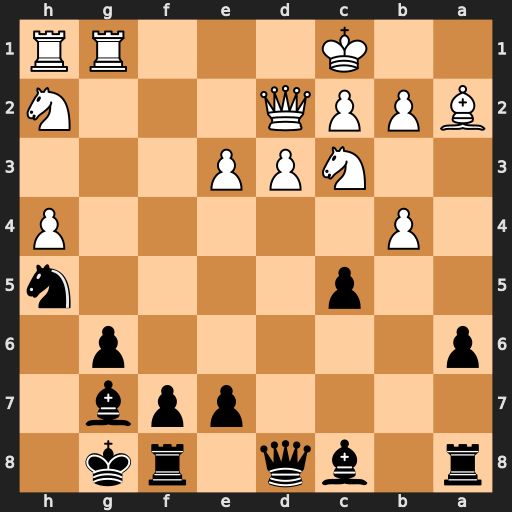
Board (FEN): r1bq1rk1/4ppb1/p5p1/2p4n/1P5P/2NPP3/BPPQ3N/2K3RR
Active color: b
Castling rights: -
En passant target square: -
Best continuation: cxb4